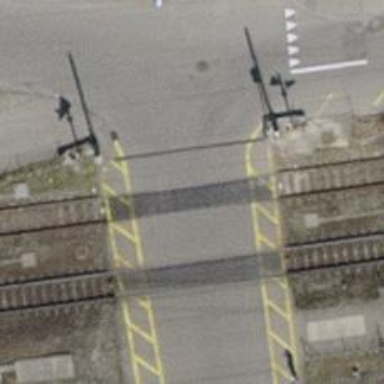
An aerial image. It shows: Level crossing with lights and saltire signs. The barrier at the crossing is of double half type.